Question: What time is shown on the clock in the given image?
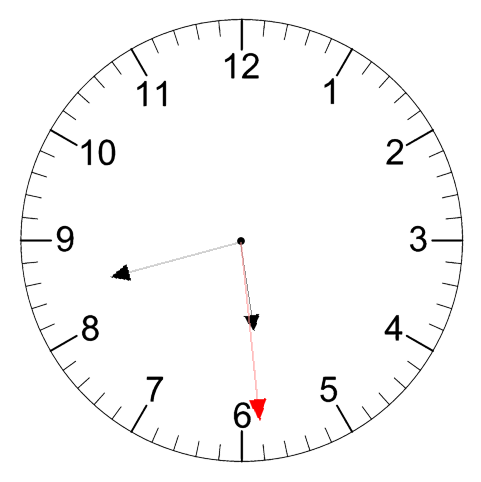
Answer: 05:42:29